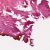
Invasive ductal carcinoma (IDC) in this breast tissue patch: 0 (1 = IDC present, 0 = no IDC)